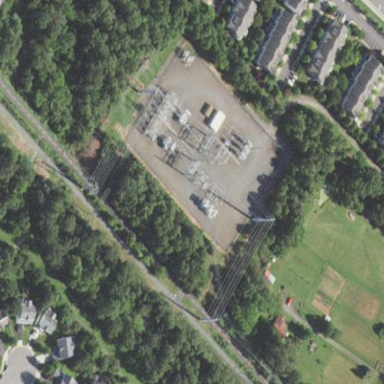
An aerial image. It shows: Fenced power substation with asphalt surface.